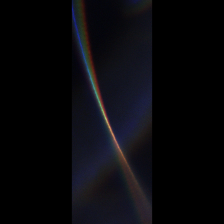
Taxon: Leptocylindrus
Group: Diatoms